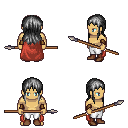
a pixel art fantasy rpg character, male body template, human, tanned skin, maroon cape, white pants, gray unkempt hairstyle, cloth bracers, brown shoes, spear, four views (front, back, left, right), 2x2 character sprite sheet, small pixel art, hard edges, no anti-aliasing